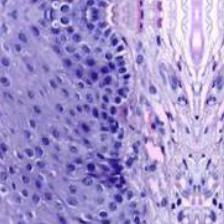
Diagnosis: Normal